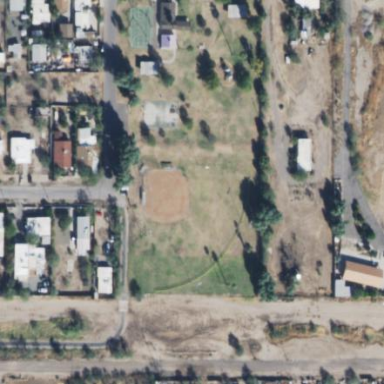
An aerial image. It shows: Baseball pitch for leisure land activities.